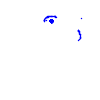
Particle: electron